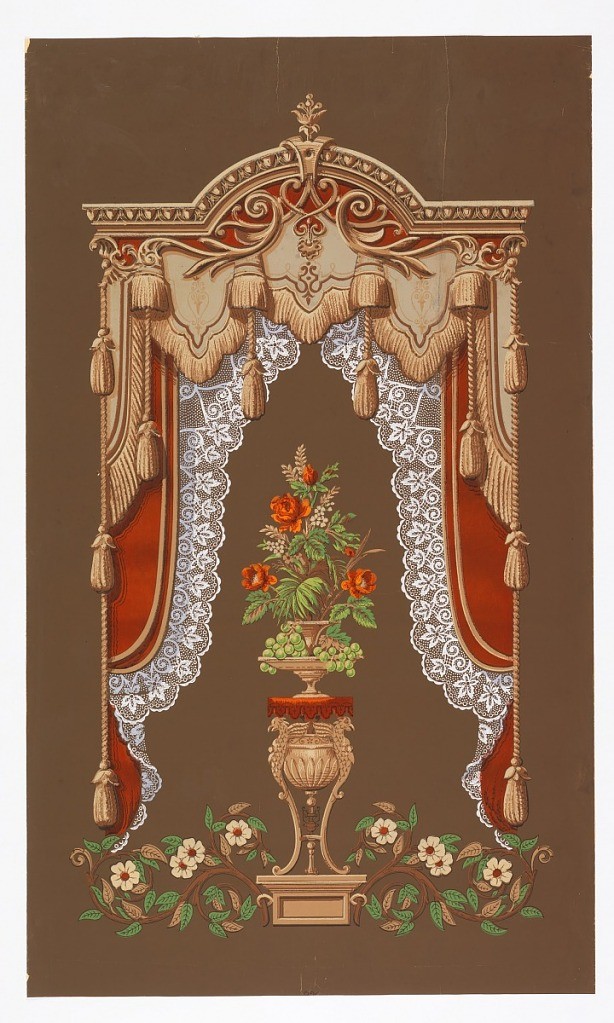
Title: Window shade
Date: ca. 1860
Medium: Machine-printed paper, fabric lining
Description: Paper coated with dark brown on both sides. Center design of griffon tripod supporting double vase containing grapes, red rose bouquet and foliage. Above, arched tongue-and-dart molding from which fall double draperies of red and gray, fringed, and lacy curtains.